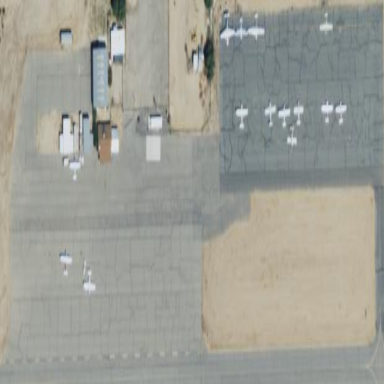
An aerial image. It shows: Apron at the airport with asphalt surface.